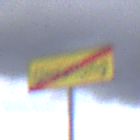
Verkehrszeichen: EndeDerUmleitungsankuendigung
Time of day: MorningAfternoon
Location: Outdoor (Suburban)
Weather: PartlyCloudy
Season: NotSpecified
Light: Natural